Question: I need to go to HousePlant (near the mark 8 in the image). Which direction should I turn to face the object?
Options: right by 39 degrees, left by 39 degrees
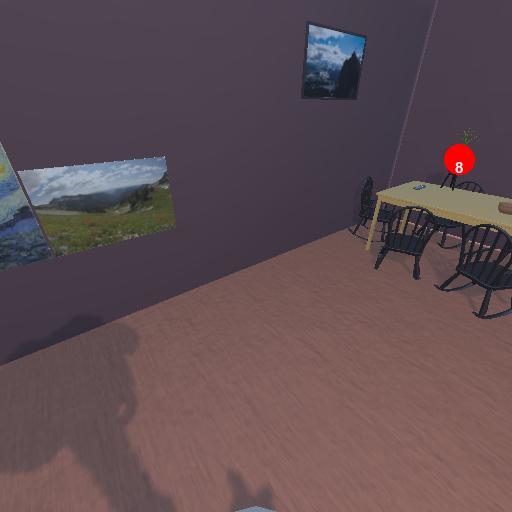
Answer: right by 39 degrees